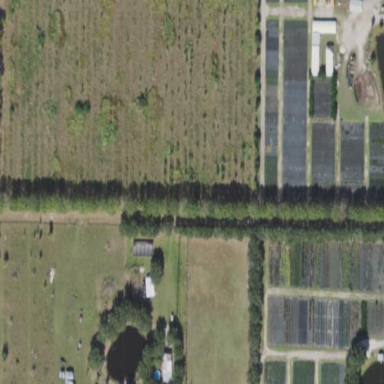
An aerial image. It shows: Plant nursery with trees.